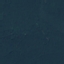
Land use / land cover class: Forest